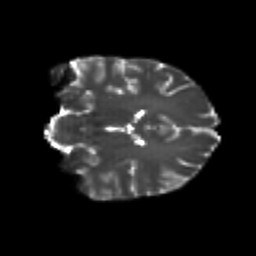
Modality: T2w
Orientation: coronal
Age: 23
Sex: female
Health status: healthy
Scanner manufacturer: philips
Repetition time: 7.389 s
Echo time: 0.08599 s